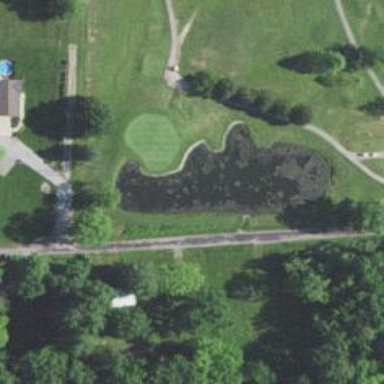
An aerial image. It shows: View of golf hole.